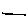
Label: line